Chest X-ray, AP view. Patient: 31 years old, sex F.
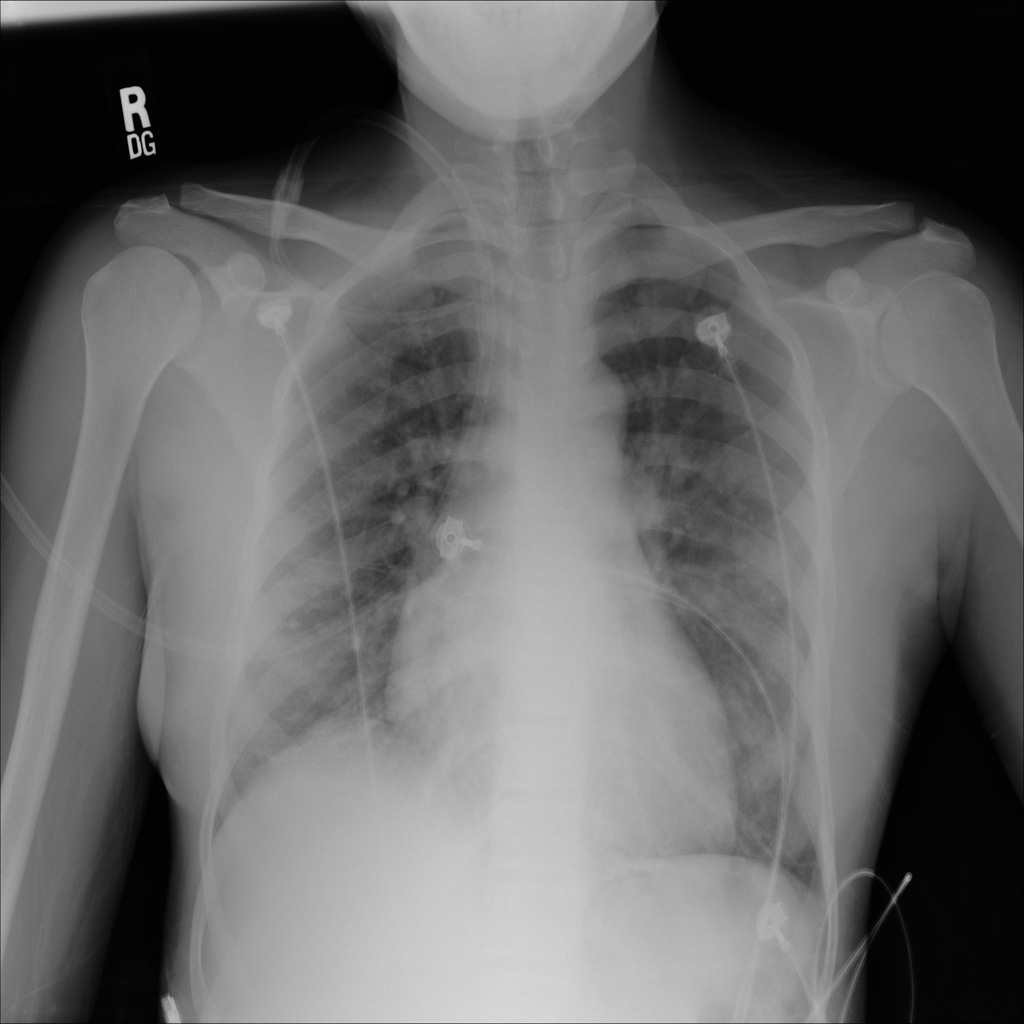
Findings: Consolidation